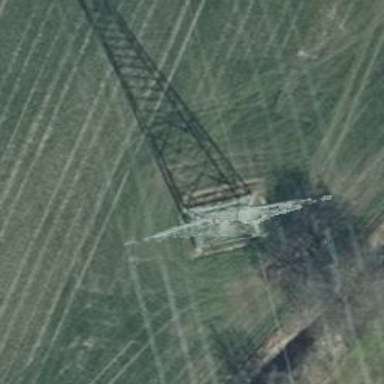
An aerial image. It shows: Power tower.